Question: I want to delete a selected row from the table when I click on the 'delete' button.
But I can't find anything regarding deleting rows in the Qt documentation. Any ideas?

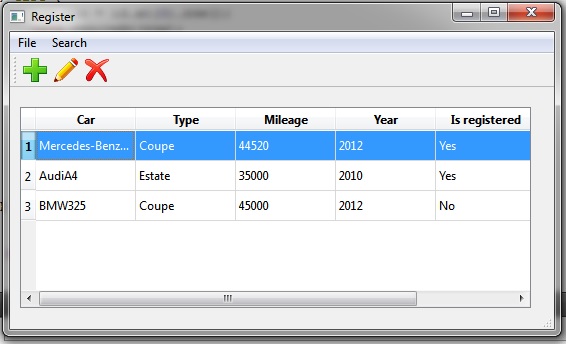
Answer: You can use the 'bool QAbstractItemModel::removeRow(int row, const QModelIndex & parent = QModelIndex())' functionality for this.
Here you can find an <URL> for all this.
Also, here is an inline quote from that documentation:
> removeRows()Used to remove rows and the items of data they contain
from all types of model. Implementations must call beginRemoveRows()
before inserting new columns into any underlying data structures, and
call endRemoveRows() immediately afterwards.
The second part of the task would be to connect the button's clicked signal to the slot executing the removal for you.